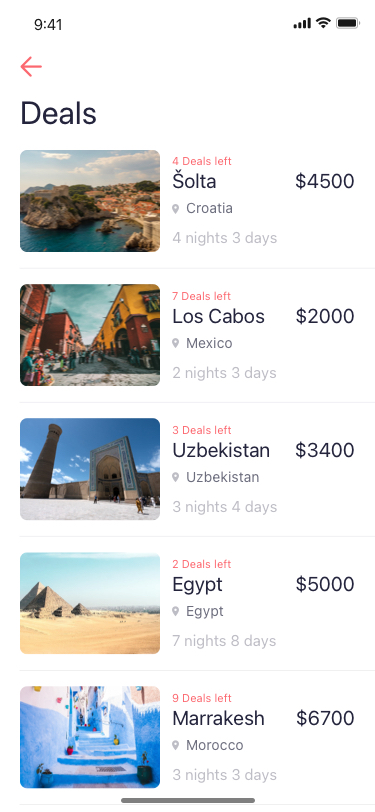
Text in this UI design:
Deals